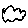
Label: cloud